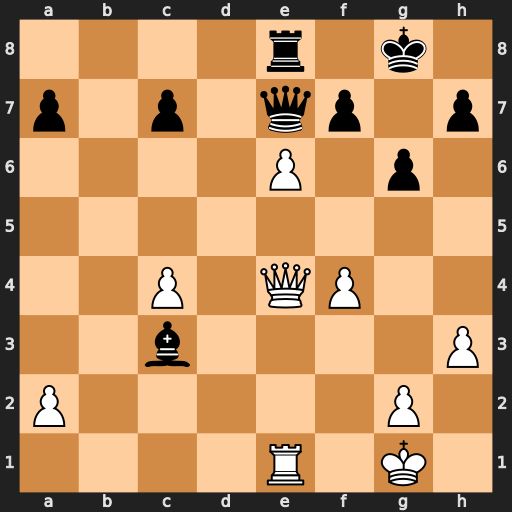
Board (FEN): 4r1k1/p1p1qp1p/4P1p1/8/2P1QP2/2b4P/P5P1/4R1K1
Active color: w
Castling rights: -
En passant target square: -
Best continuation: exf7+ Kxf7 Qd5+ Kg7 Rxe7+